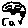
Label: car